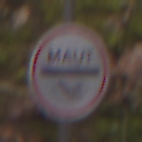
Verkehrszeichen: MautflichtigeStrecke
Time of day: Midday
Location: Outdoor (Nature)
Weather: Overcast
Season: Autumn
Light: Natural